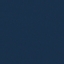
Land use / land cover class: SeaLake